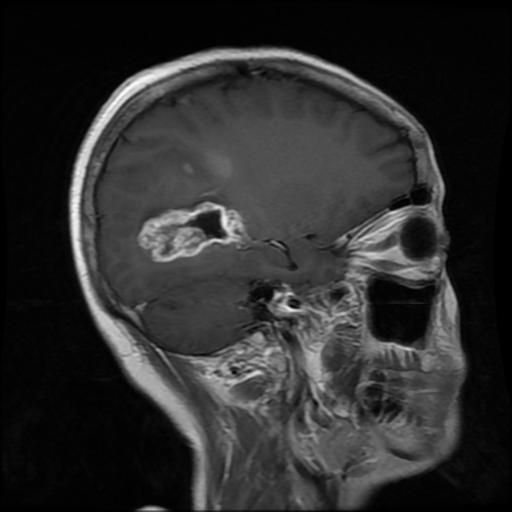
Label: glioma